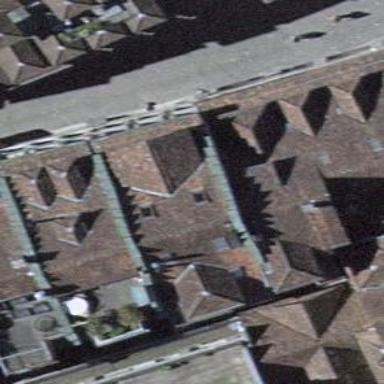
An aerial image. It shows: Gabled-roof apartments building with roof tiles in brown color. The building is painted white. The roof orientation is across.